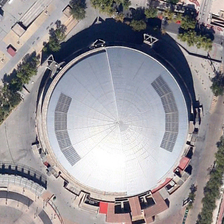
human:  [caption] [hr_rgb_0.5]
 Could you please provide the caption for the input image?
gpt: a silver gray circle center building is surrounded by some green trees and several buildings .

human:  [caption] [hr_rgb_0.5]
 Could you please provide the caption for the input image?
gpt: a basketball court is next to the center .

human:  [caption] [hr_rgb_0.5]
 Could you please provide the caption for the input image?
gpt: a silver gray circle center building is surrounded by some green trees and several buildings .

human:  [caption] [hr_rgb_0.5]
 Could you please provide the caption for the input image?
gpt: the center is surrounded by dark green trees .

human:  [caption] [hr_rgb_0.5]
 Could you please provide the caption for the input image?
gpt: the center is surrounded by dark green trees .